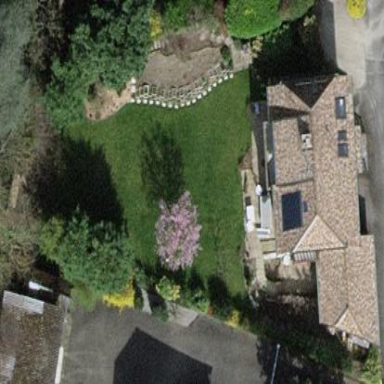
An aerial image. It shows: Garden area designated for leisure land.